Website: bh-photo
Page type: newsletter-management
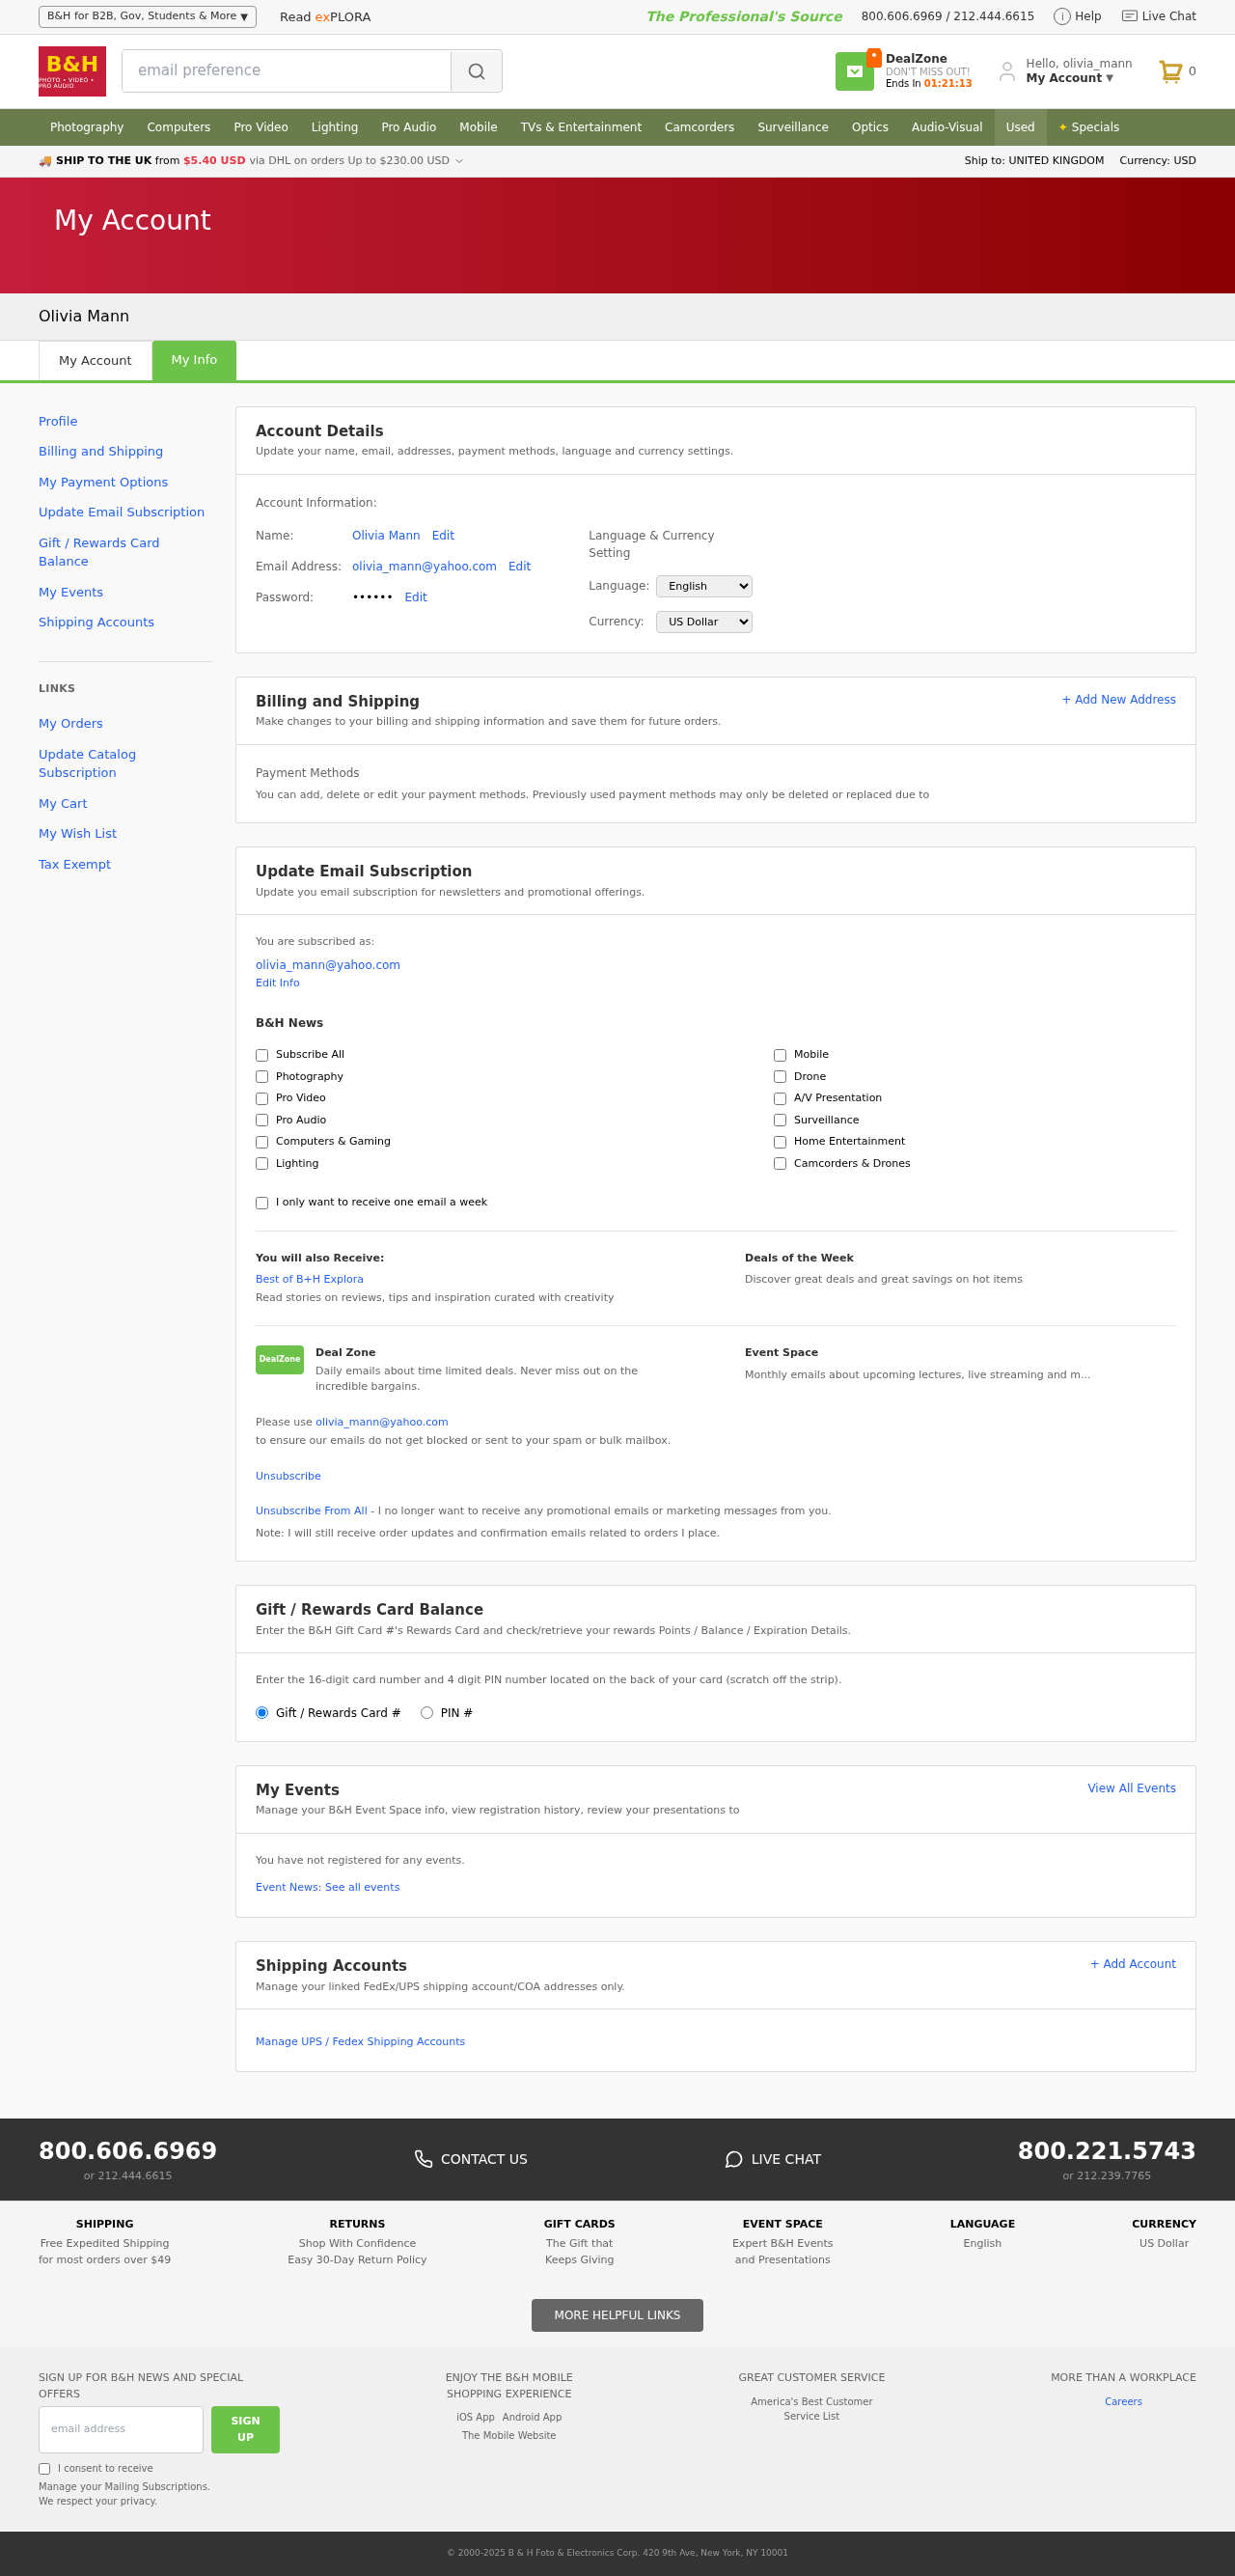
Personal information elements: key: PII_EMAIL
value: olivia_mann@yahoo.com
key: PII_FULLNAME
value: Olivia Mann
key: PII_LOGIN_USERNAME
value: olivia_mann
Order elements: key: ORDER_NUM_ITEMS
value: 0
Search elements: key: HEADER_SEARCH
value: email preference